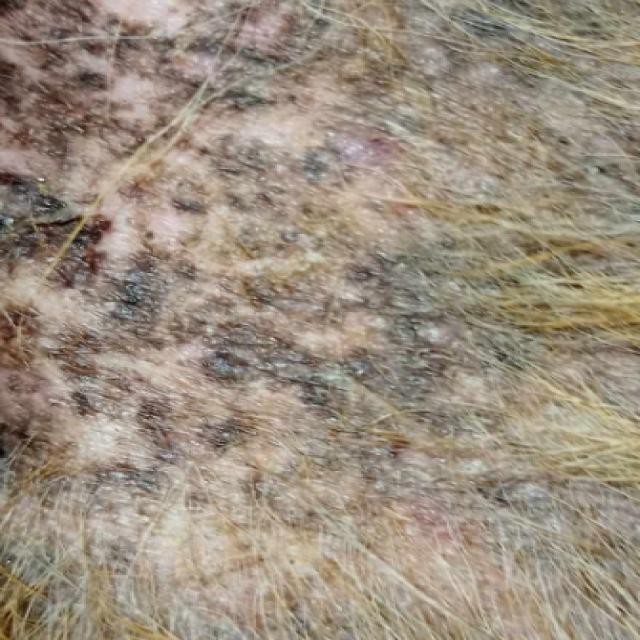
Canine demodicosis (Demodex mange) — caused by Demodex canis mites. Presents with alopecia, follicular papules, pustules, and comedones. Often localized on face and forelimbs.